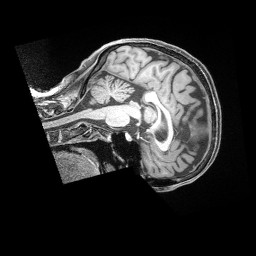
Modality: T1w
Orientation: sagittal
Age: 41
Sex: female
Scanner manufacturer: siemens
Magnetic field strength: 3 T
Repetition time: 2 s
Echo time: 0.00211 s